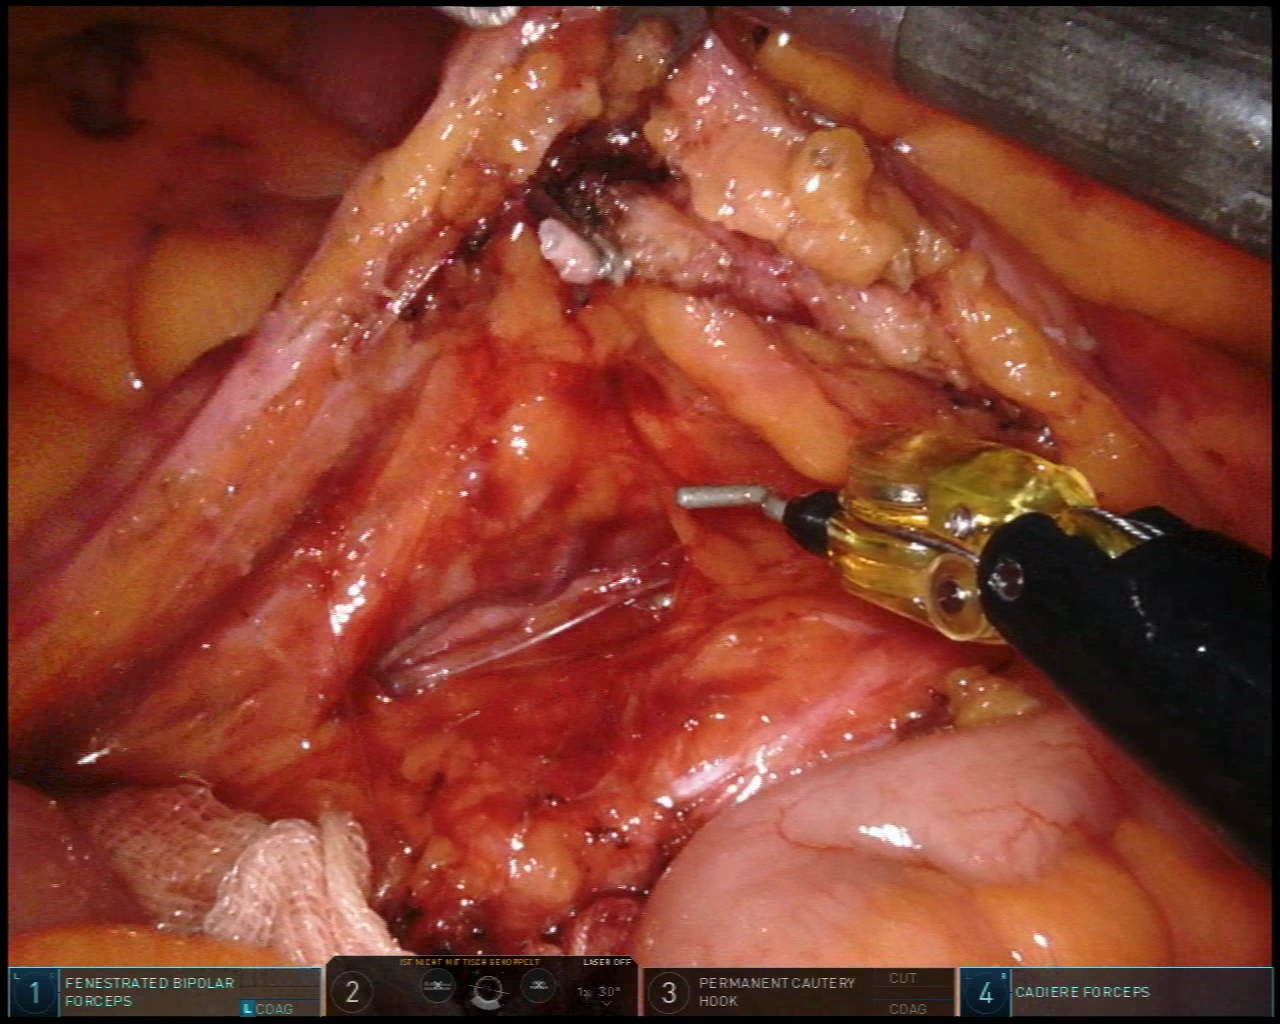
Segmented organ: ureter
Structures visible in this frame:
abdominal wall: no
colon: yes
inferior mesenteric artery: no
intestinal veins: no
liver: no
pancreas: no
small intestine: yes
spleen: no
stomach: no
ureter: yes
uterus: no
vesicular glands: no